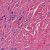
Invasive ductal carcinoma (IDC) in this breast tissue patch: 1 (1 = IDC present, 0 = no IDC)